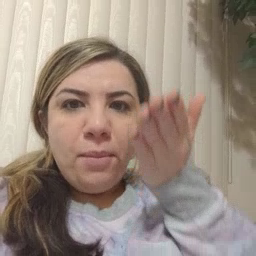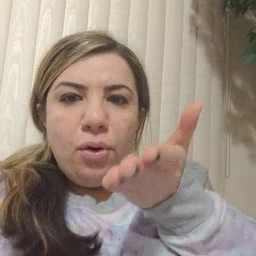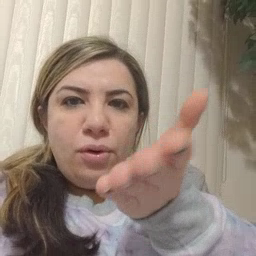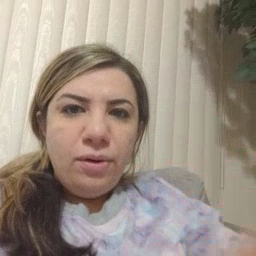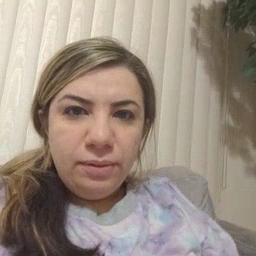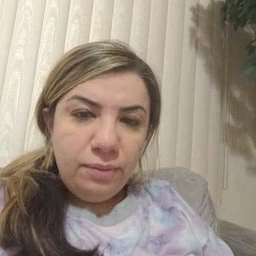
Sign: boat